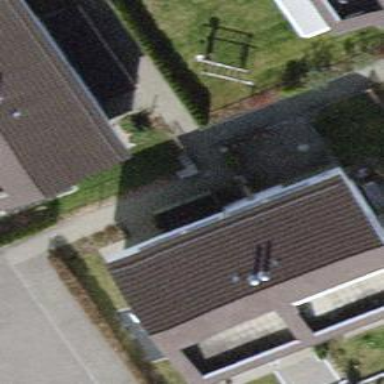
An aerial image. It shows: Semi-detached house with gabled roof.